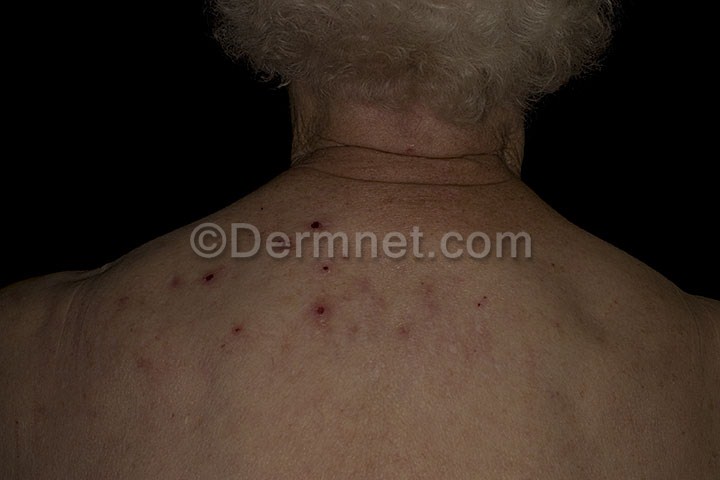
Disease: Eczema Photos